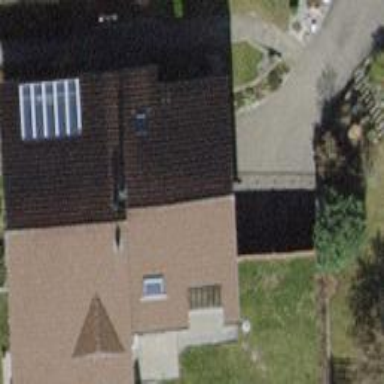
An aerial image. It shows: Semi-detached house.